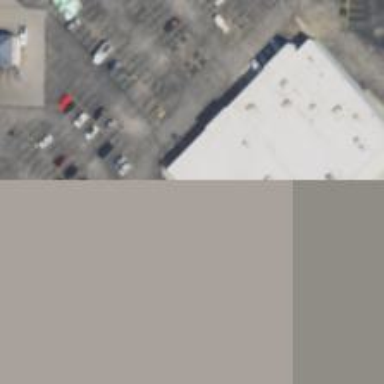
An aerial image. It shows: Retail building next to fitness center.